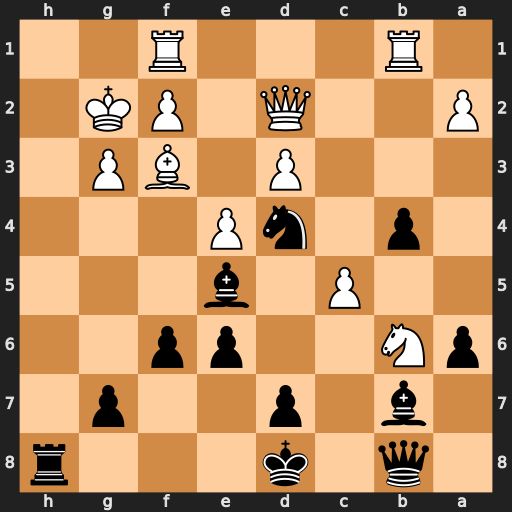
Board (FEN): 1q1k3r/1b1p2p1/pN2pp2/2P1b3/1p1nP3/3P1BP1/P2Q1PK1/1R3R2
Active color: b
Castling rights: -
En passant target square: -
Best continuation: Rh2+ Kxh2 Nxf3+ Kg2 Nxd2